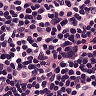
Metastatic tissue present: no